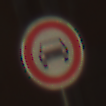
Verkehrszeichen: VerbotKraftwagen
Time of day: Midday
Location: Outdoor (Urban)
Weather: Clear
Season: NotSpecified
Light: Natural